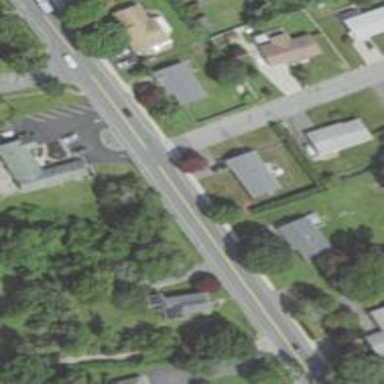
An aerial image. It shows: Marked road crossing.